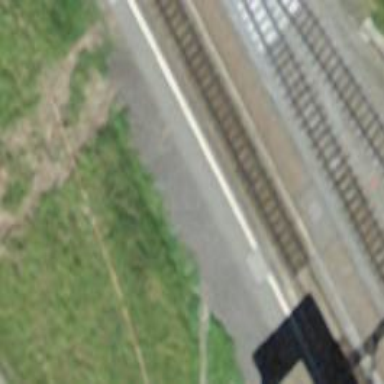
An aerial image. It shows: Narrow-gauge railway with single track. The railway is electrified with contact line.